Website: bh-photo
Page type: customer-info-address
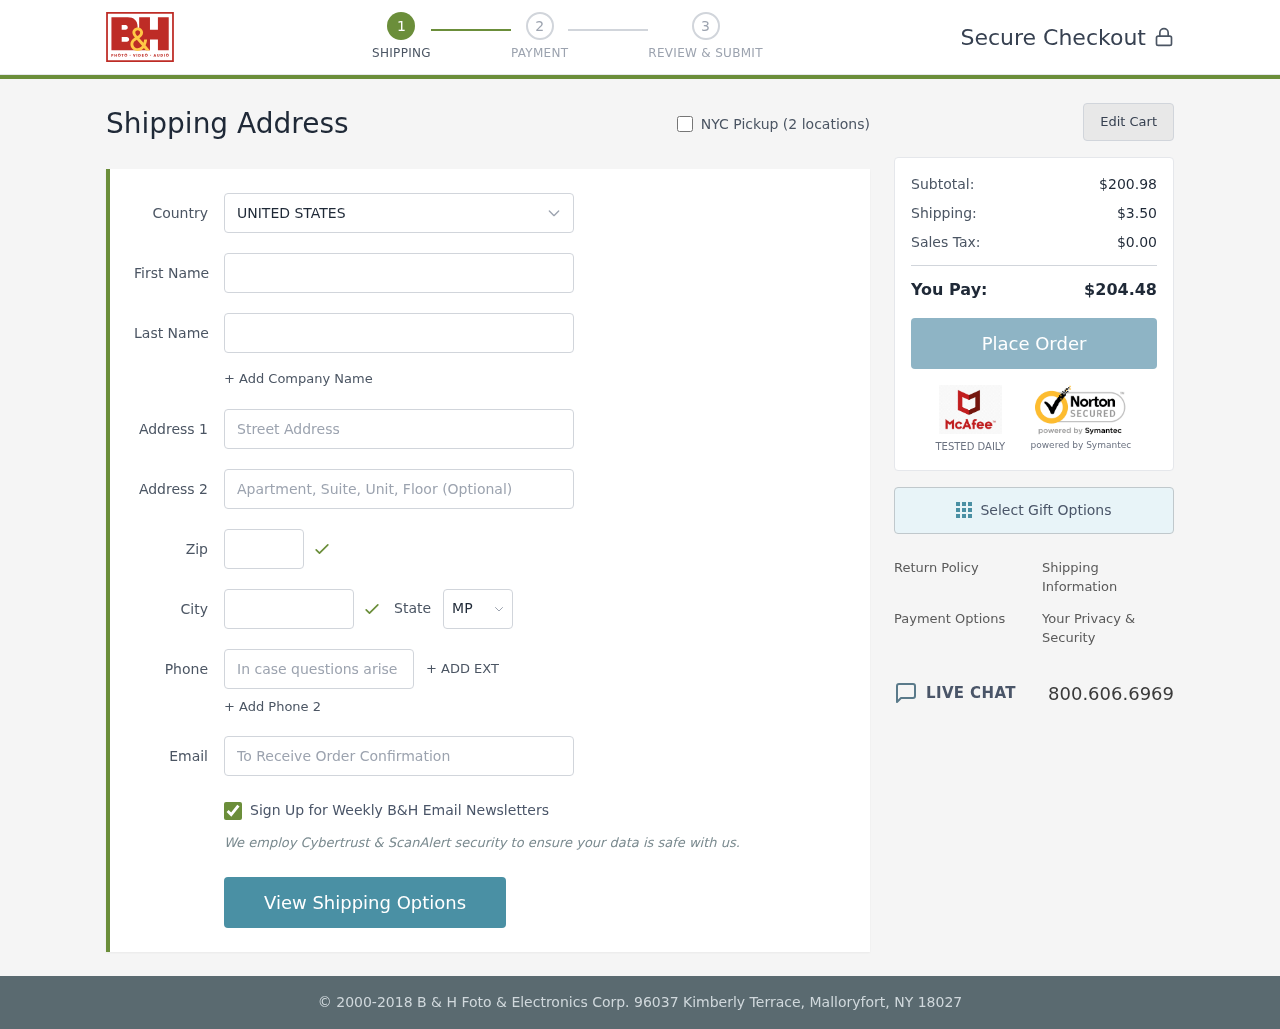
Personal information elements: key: PII_CITY
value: Josebury
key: PII_COUNTRY
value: United States
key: PII_EMAIL
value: jmoreno@gmail.com
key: PII_FIRSTNAME
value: Jennifer
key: PII_LASTNAME
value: Moreno
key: PII_PHONE
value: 6862954224
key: PII_POSTCODE
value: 73425
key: PII_STATE_ABBR
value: MP
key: PII_STREET
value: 13444 Fowler Knoll Apt. 475
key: PII_STREET2
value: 849 Wesley Crossing Apt. 540
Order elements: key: ORDER_SUBTOTAL
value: $200.98
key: ORDER_SHIPPING_COST
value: $3.50
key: ORDER_TAX
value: $0.00
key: ORDER_TOTAL
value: $204.48